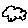
Label: cloud